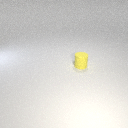
small yellow rubber cylinder